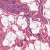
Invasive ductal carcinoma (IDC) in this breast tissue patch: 0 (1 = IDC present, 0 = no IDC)